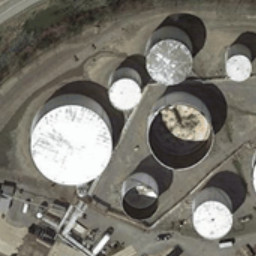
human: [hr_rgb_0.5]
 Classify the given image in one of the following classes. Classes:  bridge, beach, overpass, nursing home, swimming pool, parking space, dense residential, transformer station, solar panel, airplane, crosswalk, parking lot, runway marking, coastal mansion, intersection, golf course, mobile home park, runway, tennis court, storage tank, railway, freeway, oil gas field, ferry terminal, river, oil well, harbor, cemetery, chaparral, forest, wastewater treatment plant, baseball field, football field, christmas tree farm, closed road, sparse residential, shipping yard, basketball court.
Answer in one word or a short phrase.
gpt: storage tank